Chest X-ray:
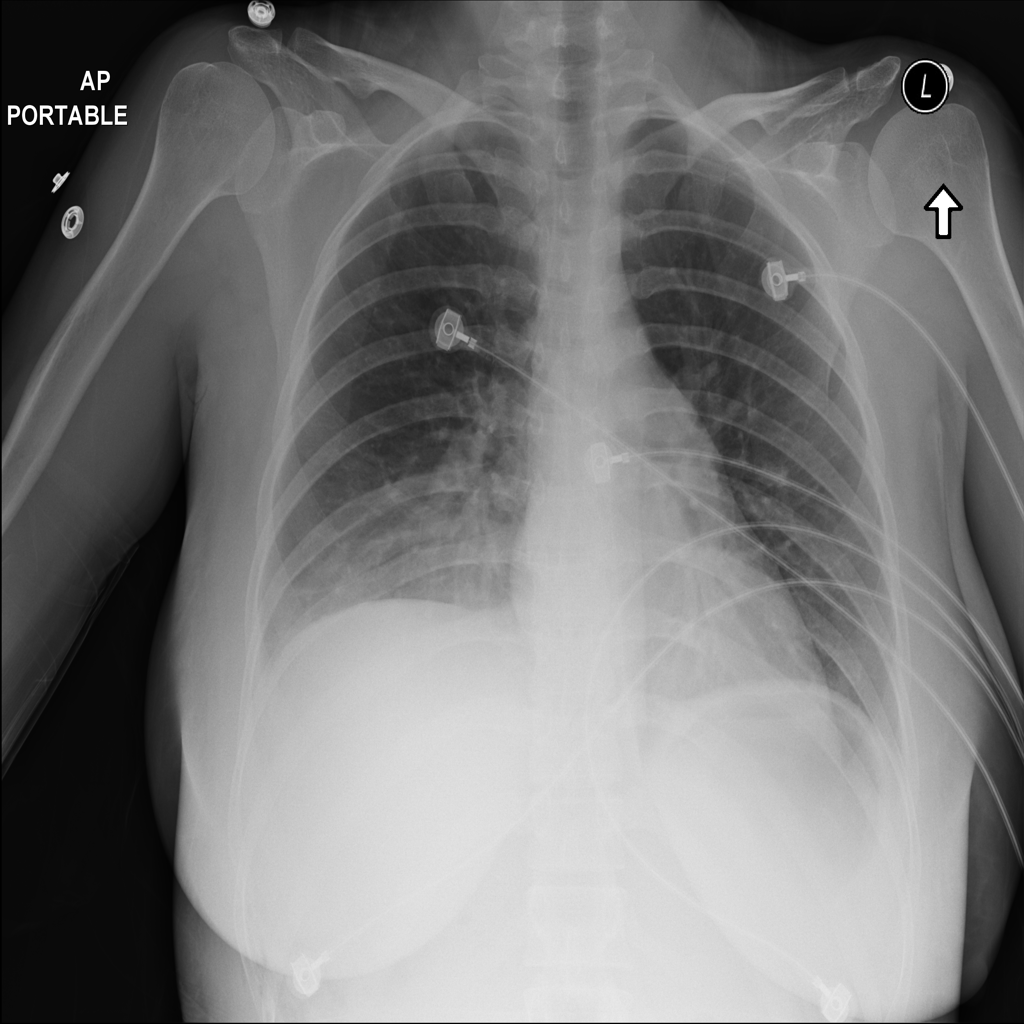
Findings: Effusion
No abnormal finding: no